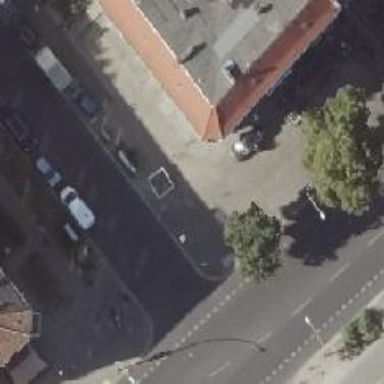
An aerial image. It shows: Unmarked crossing on the road.